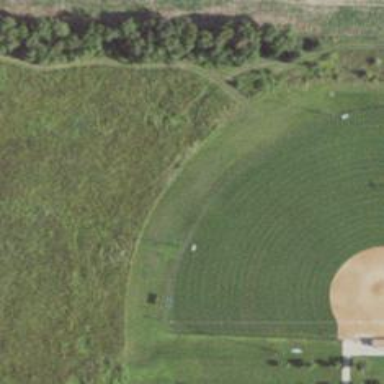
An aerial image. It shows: Softball pitch for leisure and sport activities.